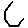
Label: hexagon